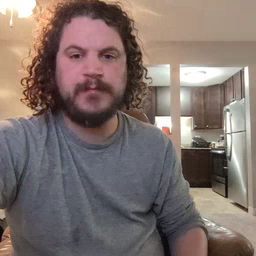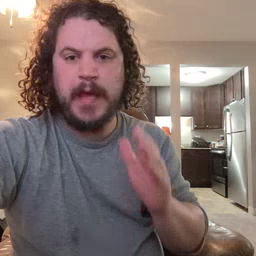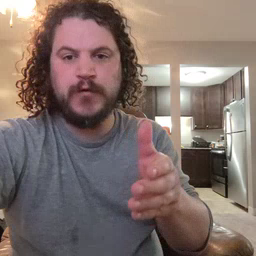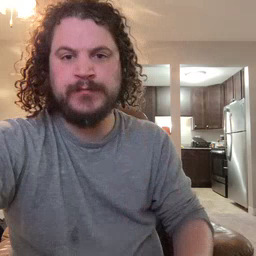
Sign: after